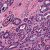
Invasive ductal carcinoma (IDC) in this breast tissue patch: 1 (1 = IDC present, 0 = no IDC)